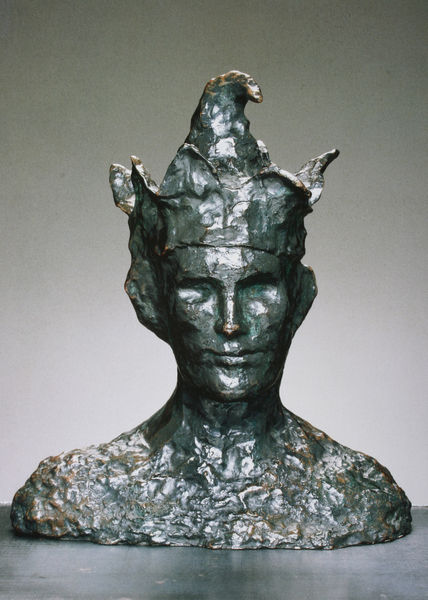
Titel: Le fou, Der Narr
Künstler: Pablo Picasso
Standort: Martigny (Schweiz)
Institution: Collection Fondation Pierre Gianadda
Schlagwörter: kopf, mann, jung, kappe, mütze, gesicht, krone, büste, glänzend, bronze, glatt, plastik, junge, narr, clown, picasso, zipfel, zipfelmütze, gaukler, narrenkappe, harlekin, eulenspiegel